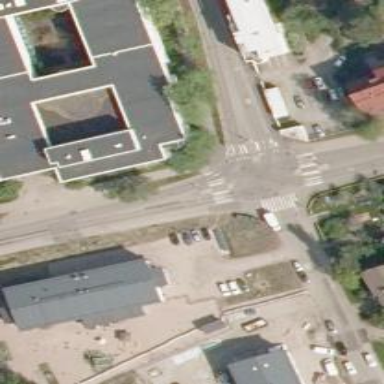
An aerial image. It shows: Uncontrolled road crossing with pedestrian island.